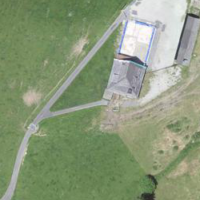
EUNIS habitat code: 25
Species observed at this site:
Arctium tomentosum